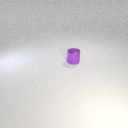
small purple metal cylinder